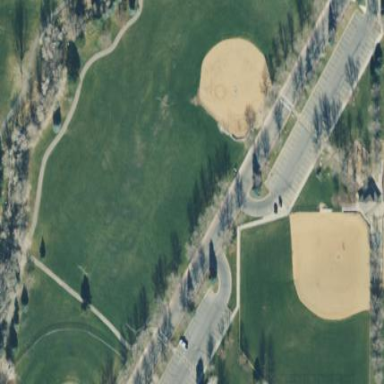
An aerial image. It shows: Lovely park for leisure and relaxation.